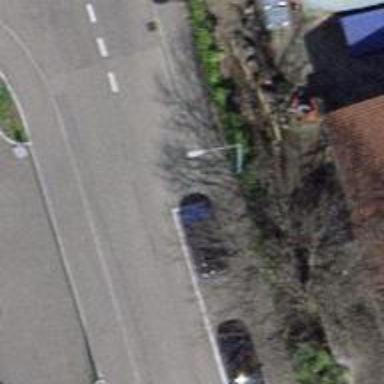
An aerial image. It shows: Residential road with separate sidewalk.